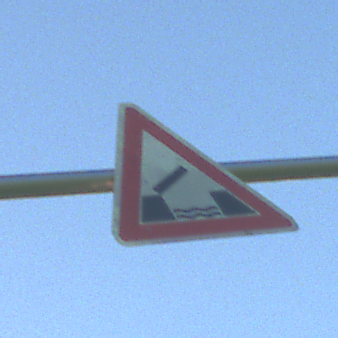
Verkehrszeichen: BeweglicheBruecke
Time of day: MorningAfternoon
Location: Outdoor (Nature)
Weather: PartlyCloudy
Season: NotSpecified
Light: Natural